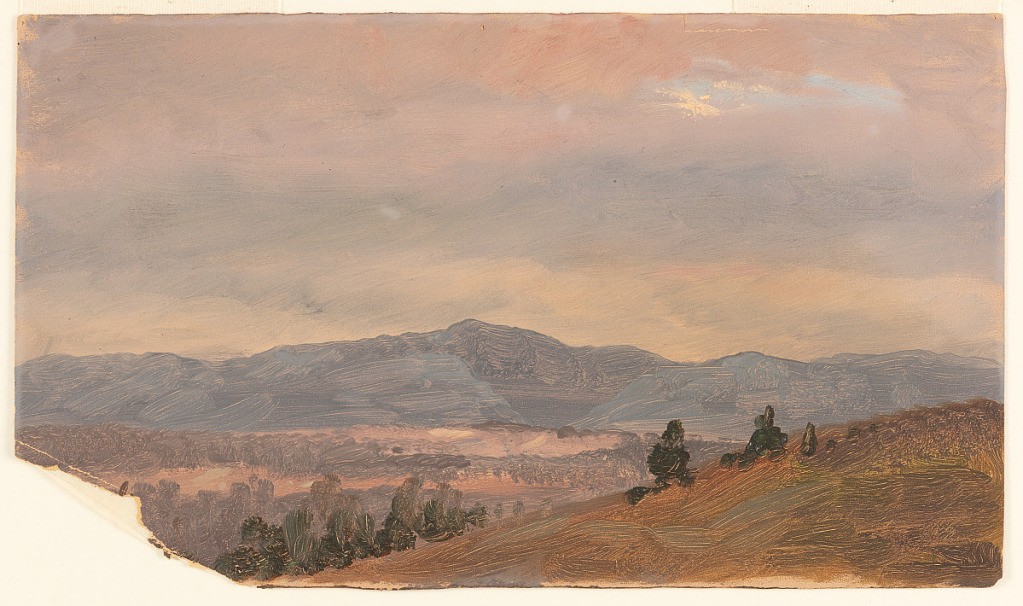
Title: Looking toward the Catskills, Hudson, New York
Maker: Frederic Edwin Church, American, 1826–1900
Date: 1870–80
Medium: Brush and oil, graphite paperboard
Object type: Drawing
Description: Landscape sketch showing a view across Hudson Valley towards the Catskill Escarpment, with Kaaterskill High Peak in center. Grassy and partially wooded slope in foreground, probably a portion of the artist's estate near Hudson, New York, descends from right to left. The sky is cloudy, but a patch of blue sky peaks through at upper right. Foliage appears brown and dead--scene likely takes place during winter.